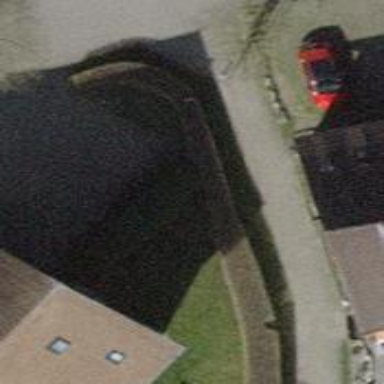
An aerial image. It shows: Hedge acting as barrier.